Question: I have a Day- and Timepicker on my form that is supposed to only show me the time in this format:
'''
01-May-13.
'''
I've set the custom format in the properties to: dd/mm/yyyy but the value still shows the time when I load the data in a listbox (link).
This is the code I am using to display the data from my database:
'''
private void loadlist() // methode om de lijsten te laden (SELECT*)
{
listBox1.Items.Clear(); // Maakt listBox1 leeg
listBox2.Items.Clear(); // Maakt listBox2 leeg
listBox3.Items.Clear(); // Maakt listBox3 leeg
listBox4.Items.Clear(); // Maakt listBox4 leeg
cn.Open(); // DB connectie openen
cmd.CommandText = "SELECT * FROM tafel"; // Query
dr = cmd.ExecuteReader();
if (dr.HasRows)
{
while (dr.Read())
{
listBox1.Items.Add(dr[1].ToString()); // Voegt rows uit tbl in listbox
listBox2.Items.Add(dr[2].ToString()); // en zet ze om in string
listBox3.Items.Add(dr[3].ToString());
listBox4.Items.Add(dr[4].ToString());
}
}
cn.Close();
}
'''

My current format is: dd/MM/yyyy (and it shows: 10-Apr-2013 17:08 in the listBox)
I'm sorry if this is an easy question.. I couldn't find out how to do it.
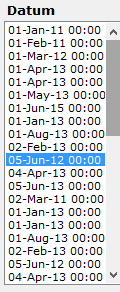
Answer: A couple different things to try.
'''
string dateOnly = dateTimeVariable.ToString("dd-MM-yyyy");
'''
or
'''
dateTimeVariable.ToShortDateString();
'''
Both should give you what you're looking for.
EDIT: From your code, try this now:
'''
DateTime.Parse(dr[1]).ToShortDateString());
'''